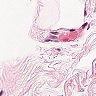
Metastatic tissue present: no